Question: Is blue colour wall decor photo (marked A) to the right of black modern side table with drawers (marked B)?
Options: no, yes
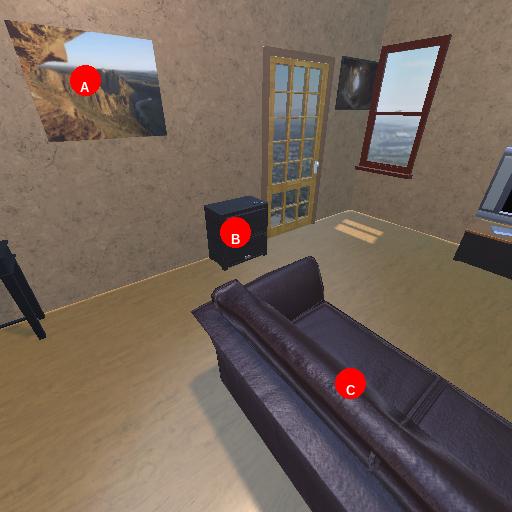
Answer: no